Interaction volume radius: 5 \u00c5
Interaction volume height: 50 \u00c5
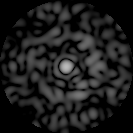
Disorder parameter: 0.8264